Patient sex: M
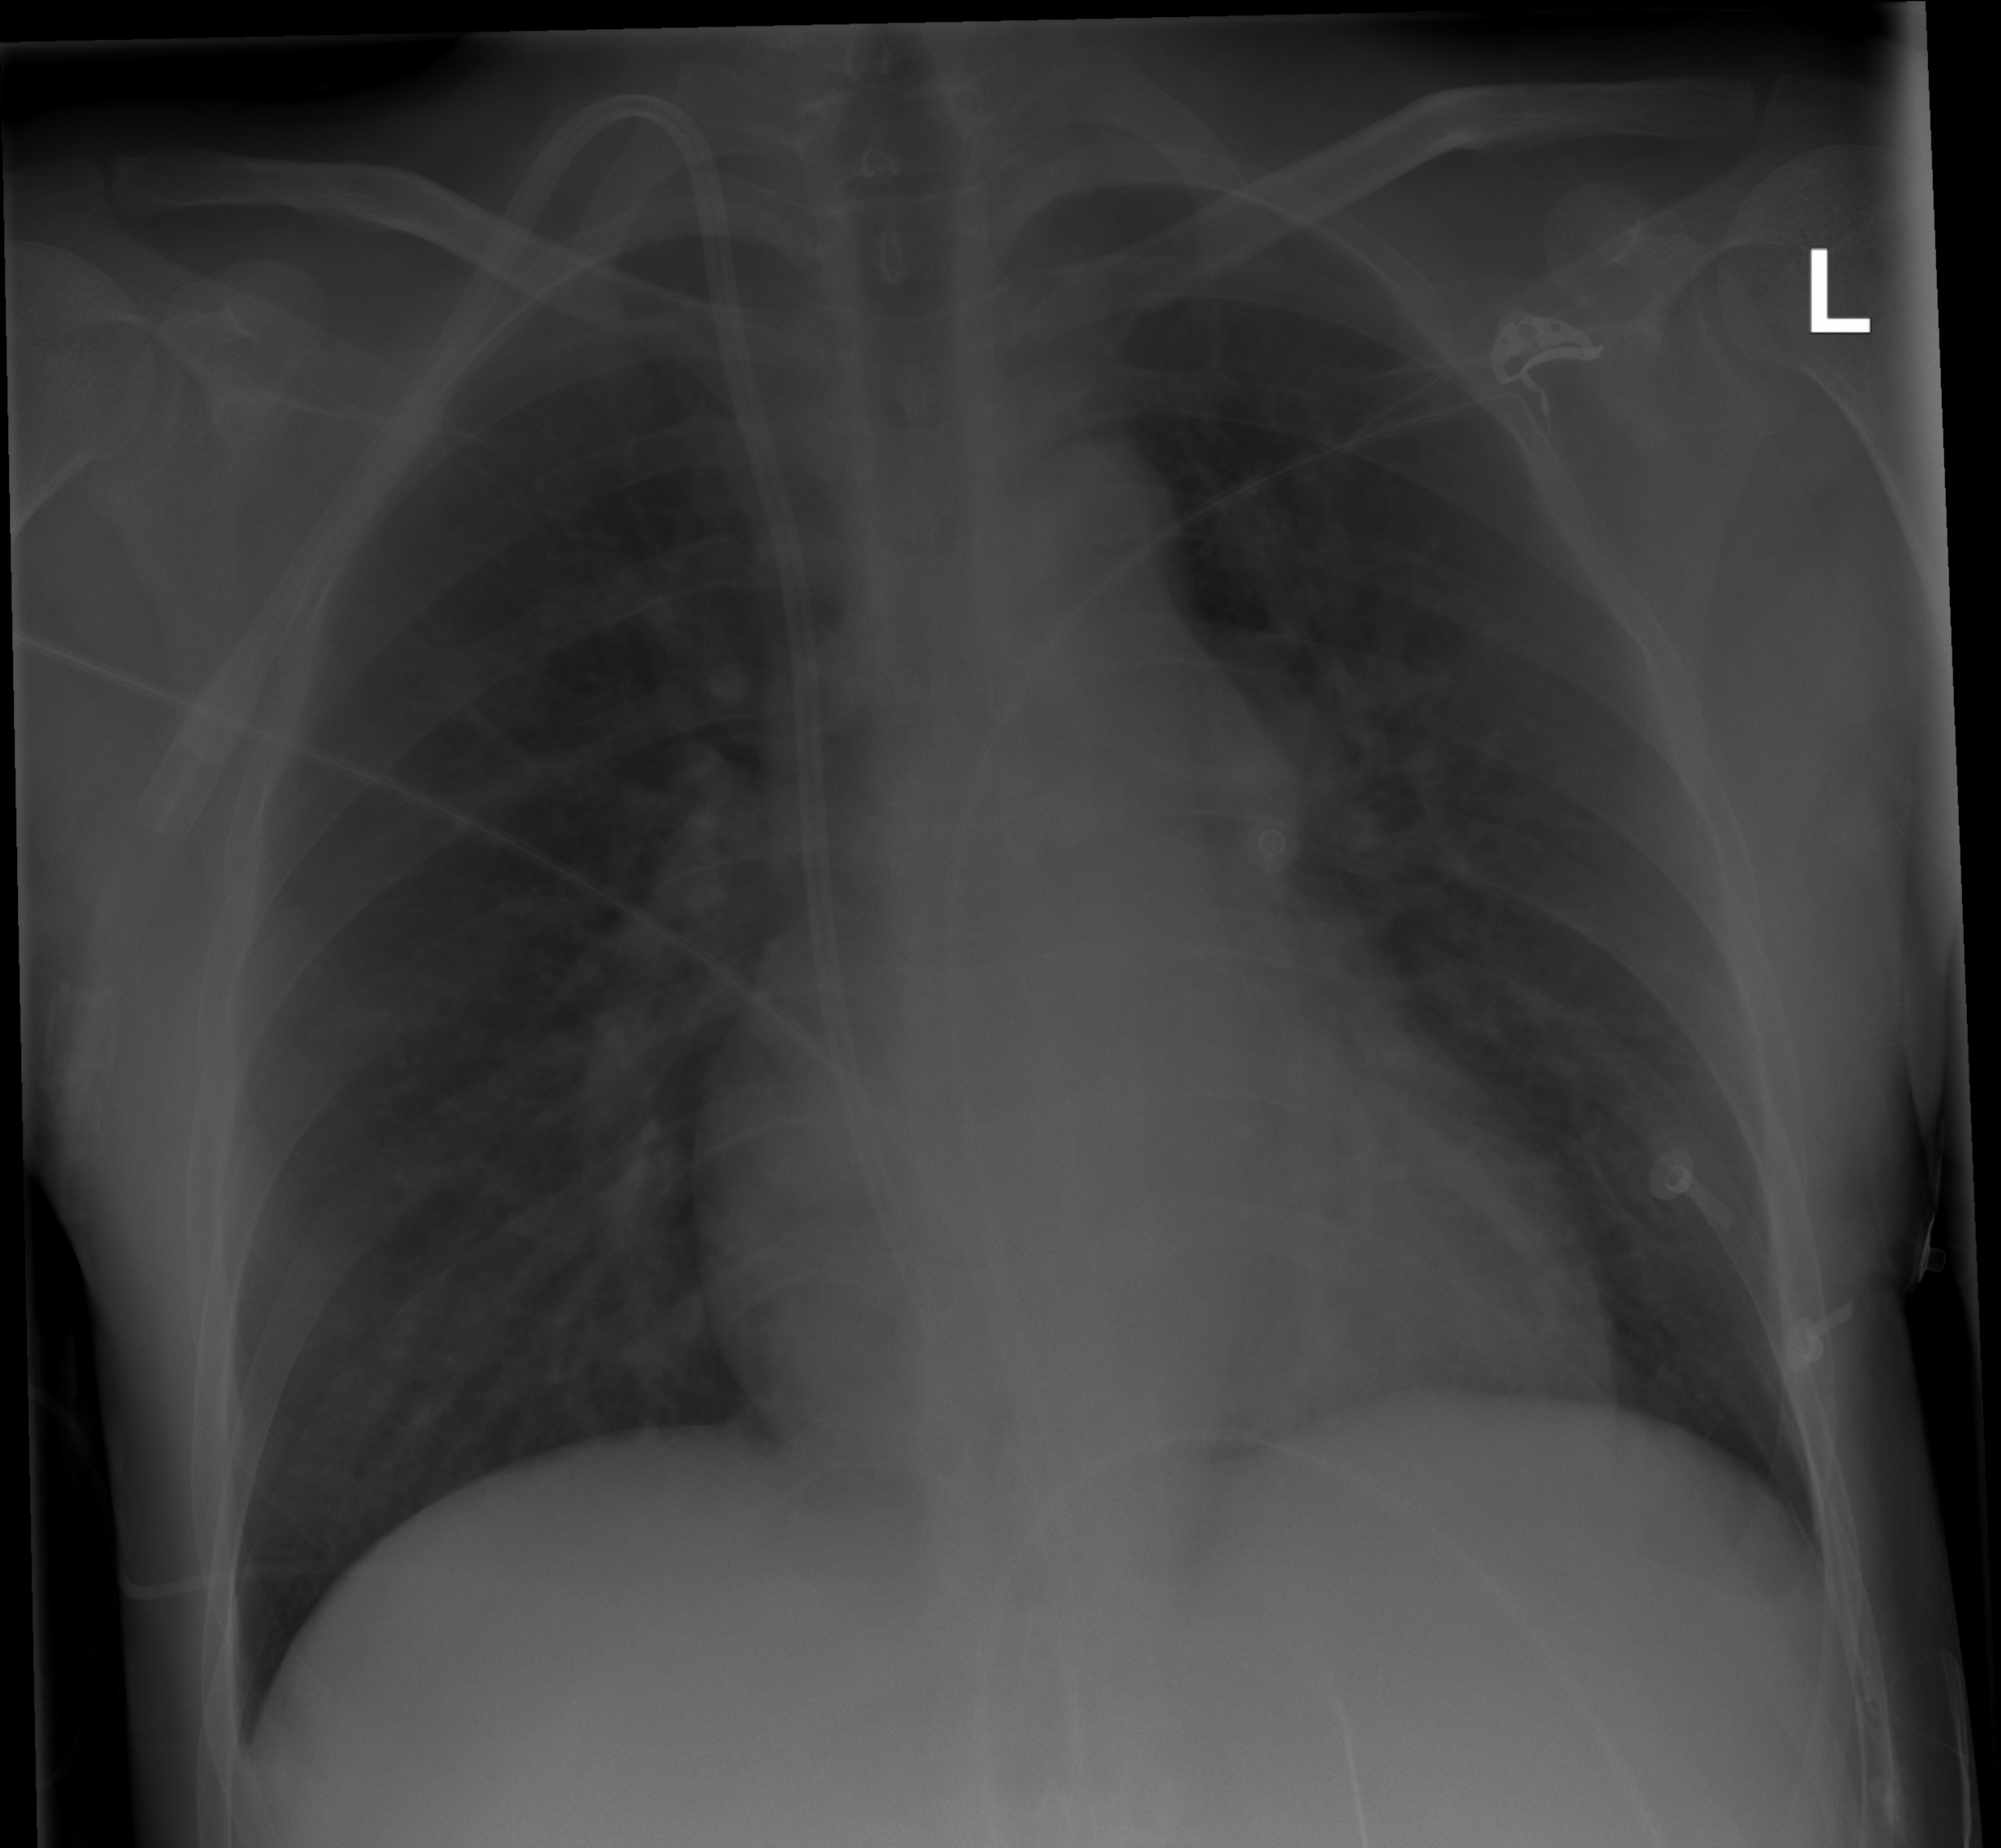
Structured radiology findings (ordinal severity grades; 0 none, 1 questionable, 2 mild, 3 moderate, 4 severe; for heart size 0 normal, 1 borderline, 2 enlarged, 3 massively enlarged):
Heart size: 0
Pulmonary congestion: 2
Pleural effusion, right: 0
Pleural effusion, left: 0
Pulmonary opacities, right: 0
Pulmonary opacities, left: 0
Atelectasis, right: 0
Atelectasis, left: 0